Current action and preconditions to check: path_clear

Your task: For each precondition in the list above, predict whether it will hold at this action.

Consider the current scene as observed from the mobile robot's camera, and analyze the predicted future states of all dynamic agents (e.g., people, animals, vehicles, or any moving entities) within the NEXT SECOND.

IMPORTANT: Only answer "very likely" if you are absolutely certain—based on strong, clear evidence—that a dynamic agent will violate the precondition in the predicted future state. Do NOT answer "very likely" for unlikely, ambiguous, or low-probability risks.

Ask yourself for each precondition: Is there a high probability, with clear and convincing evidence, that the predicted future states of any dynamic agent will interfere with the predicted future state of the currently executing action within the NEXT SECOND, causing that precondition to fail?

Assess the risk level based on these predictions. Use "likely" or "very likely" if motions create a clear risk of interference.

Use "neutral" or "improbable" if agents are nearby but their predicted paths are clearly diverging or non-conflicting.

Failure Risk Categories: "very improbable", "improbable", "neutral", "likely", "very likely"

Answer Format: Output ONLY the probability_of_failure value from these categories: "very improbable", "improbable", "neutral", "likely", "very likely"

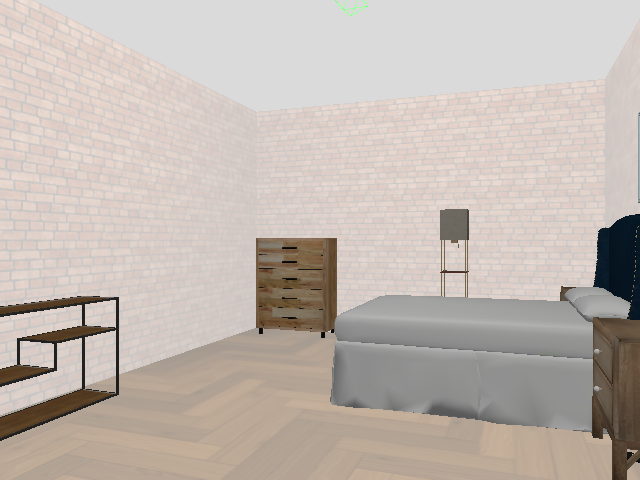

Answer: very improbable